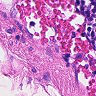
Metastatic tissue present: no